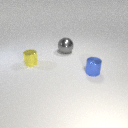
large gray metal sphere behind small blue metal cylinder